Question: I get this error after running
---
'''
ImportError Traceback (most recent call last)
<ipython-input-2-952aa750c92c> in <module>()
6 import contextlib
7
----> 8 import pyqtgraph as pg
9 import pqtgraph.opengl as gl
10
~\AppData\Local\conda\conda\envsdTracker\lib\site-packages\pyqtgraph\__init__.py in <module>()
11 ## 'Qt' is a local module; it is intended mainly to cover up the differences
12 ## between PyQt4 and PySide.
---> 13 from .Qt import QtGui
14
15 ## not really safe--If we accidentally create another QApplication, the process hangs (and it is very difficult to trace the cause)
~\AppData\Local\conda\conda\envsdTracker\lib\site-packages\pyqtgraph\Qt.py in <module>()
131 elif QT_LIB == PYQT4:
132
--> 133 from PyQt4 import QtGui, QtCore, uic
134 try:
135 from PyQt4 import QtSvg
ImportError: cannot import name 'QtGui'
'''
---
Windows 10
Running in a jpyter notebook
3.5.6 |Anaconda, Inc.| (default, Aug 26 2018, 16:05:27) [MSC v.1900 64 bit (AMD64)]
I have some code that uses pyqtgraph, today I realize that I am not able to run those programs. Before they were running perfectly.
The only thing I remember changing in the environment is installing pandas.
I have tried reinstalling pyqtgraph and pyqt with no success

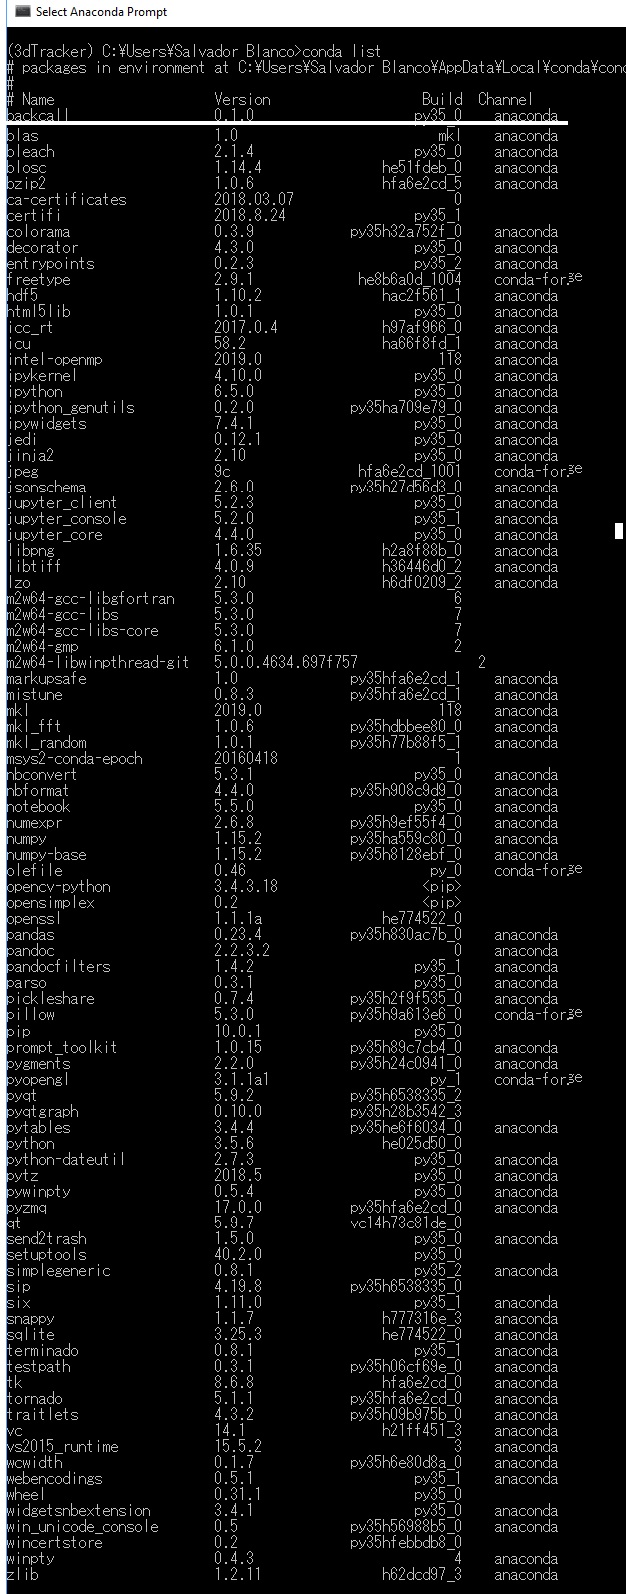
Answer: PyQtGraph automatically determines which Qt version is installed. By default it first looks for PyQt4, then for PySide and finally for PyQt5. Looking at your stack trace it seems that there is some old, broken PyQt4 installation which it tries to import without success.
You can force PyQtGraph to use PyQt5 by setting the 'PYQTGRAPH_QT_LIB' environment variable to 'PyQt5'. You probably need to restart your Jupyter after setting the environment variable.